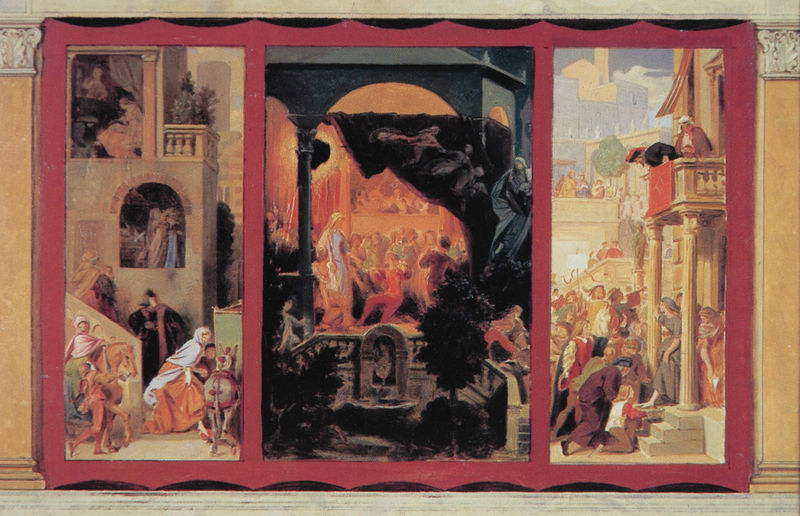
Titel: Das Märchen vom Aschenbrödel
Künstler: Moritz von Schwind
Standort: Karlsruhe
Institution: Staatliche Kunsthalle
Schlagwörter: baum, blau, dunkel, feuer, gemälde, himmel, mann, schatten, weiß, wolken, bäume, frauen, gelb, grün, menschen, ocker, stadt, braun, bunt, fenster, frau, grau, hell, kleider, lampe, licht, männer, nacht, orange, schwarz, säule, säulen, tür, zeichnung, blick, haus, rot, schloss, tier, tiere, tuch, wolke, beige, malerei, menge, gericht, wand, blicke, geschichte, mensch, rahmen, schale, schüssel, stein, bild, vorhang, häuser, brüstung, busch, kirche, gewand, gold, drei, kind, personen, pflanzen, theater, kontrast, rosa, esel, kinder, pferd, pferde, reiter, rund, turm, engel, reiterin, zügel, balkon, bilder, bogen, man, ort, fahne, mauer, tag, violett, füsse, pilaster, banner, treppe, treppen, wandmalerei, stufe, stufen, junge, knie, flucht, foto, bögen, bücken, fuss, palast, balustrade, knien, offenbarung, volk, menschenmenge, altar, kapitelle, kapitell, teufel, kniend, mittelalter, historienmalerei, historismus, baldachin, ballustrade, tempel, museum, maria, szenen, sakral, satan, altarbild, legende, tryptichon, rahemn, kirhe, triptychon, wolk, bespannung, fusswaschung, mens, chen